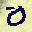
Label: 0